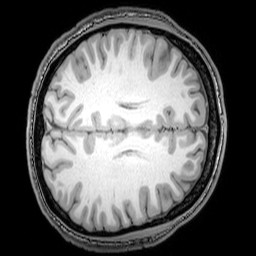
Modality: T1w
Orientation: axial
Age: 21
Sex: male
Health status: healthy
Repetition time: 0.081 s
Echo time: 0.037 s